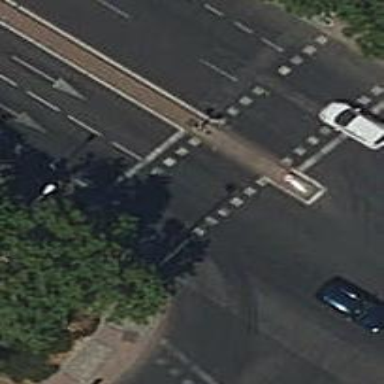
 there are traffic signals and zebra crossing."